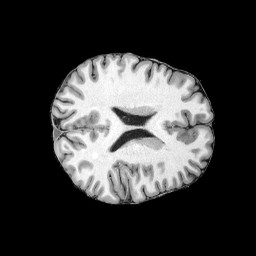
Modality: UNIT1
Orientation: axial